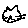
Label: cat